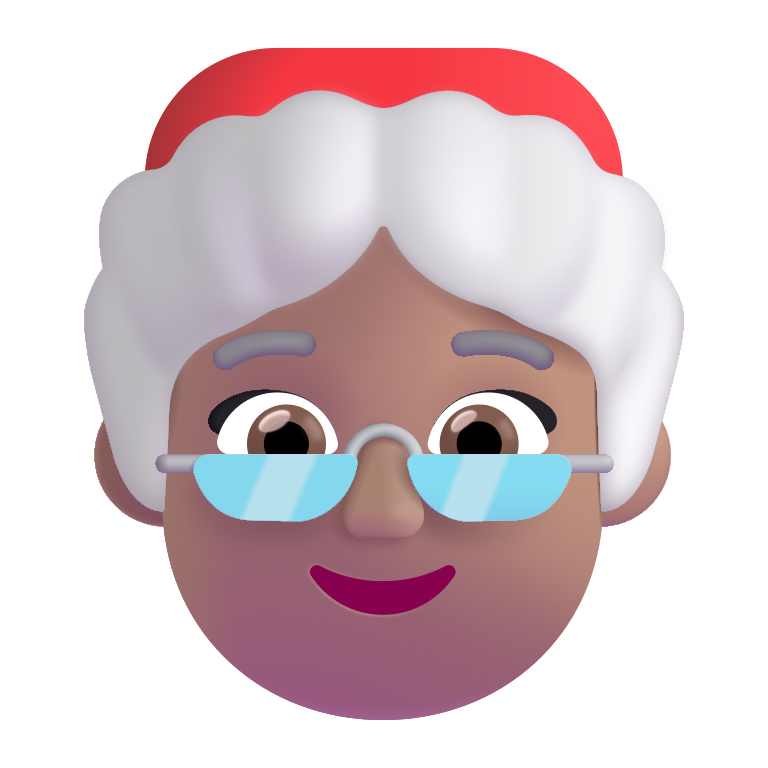
mrs claus color